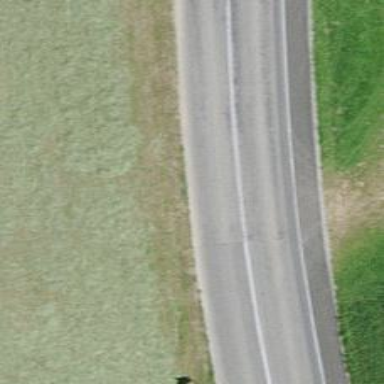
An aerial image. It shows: Tertiary road with asphalt surface.